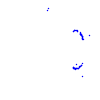
Particle: proton